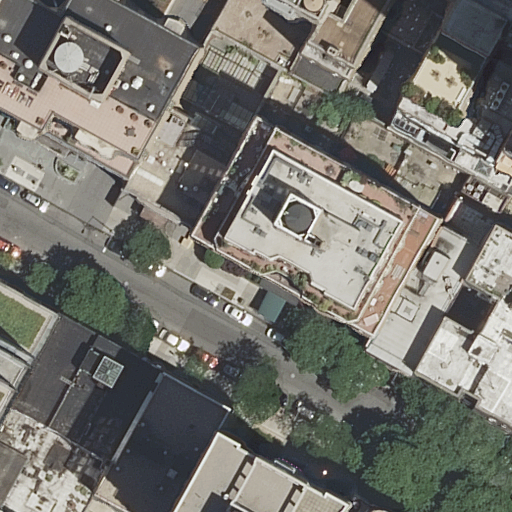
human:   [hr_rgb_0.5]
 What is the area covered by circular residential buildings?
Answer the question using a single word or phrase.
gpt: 0m2

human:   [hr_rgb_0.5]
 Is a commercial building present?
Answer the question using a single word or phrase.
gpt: no

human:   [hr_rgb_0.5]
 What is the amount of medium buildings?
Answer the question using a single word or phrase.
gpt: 6

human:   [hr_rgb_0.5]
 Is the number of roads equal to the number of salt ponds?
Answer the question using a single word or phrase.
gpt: no

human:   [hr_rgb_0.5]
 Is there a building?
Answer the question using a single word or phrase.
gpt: yes

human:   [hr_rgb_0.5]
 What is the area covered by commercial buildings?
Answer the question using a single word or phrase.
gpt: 0m2

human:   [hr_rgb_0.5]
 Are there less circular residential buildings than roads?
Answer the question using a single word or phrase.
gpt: yes

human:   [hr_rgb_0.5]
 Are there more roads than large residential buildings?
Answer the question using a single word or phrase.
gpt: no

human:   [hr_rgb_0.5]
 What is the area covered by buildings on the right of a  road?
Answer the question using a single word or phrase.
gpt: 4696m2

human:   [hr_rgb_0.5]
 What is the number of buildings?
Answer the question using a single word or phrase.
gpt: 14

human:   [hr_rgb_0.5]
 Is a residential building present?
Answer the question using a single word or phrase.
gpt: yes

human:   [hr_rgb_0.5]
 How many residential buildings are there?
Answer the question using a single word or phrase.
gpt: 14

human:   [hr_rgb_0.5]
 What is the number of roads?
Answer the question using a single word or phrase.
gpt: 4

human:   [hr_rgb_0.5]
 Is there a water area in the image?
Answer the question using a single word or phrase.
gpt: no

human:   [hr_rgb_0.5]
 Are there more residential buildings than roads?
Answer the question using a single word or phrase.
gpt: yes

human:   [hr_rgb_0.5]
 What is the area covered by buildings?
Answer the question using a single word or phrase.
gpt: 6180m2

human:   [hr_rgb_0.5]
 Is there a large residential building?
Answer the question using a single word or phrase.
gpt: yes

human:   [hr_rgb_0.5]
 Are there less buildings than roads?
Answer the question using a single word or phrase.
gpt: no

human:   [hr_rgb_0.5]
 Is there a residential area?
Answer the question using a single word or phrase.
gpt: no

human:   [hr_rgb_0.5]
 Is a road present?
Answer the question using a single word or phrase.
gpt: yes

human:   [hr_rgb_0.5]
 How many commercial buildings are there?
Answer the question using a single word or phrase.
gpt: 0

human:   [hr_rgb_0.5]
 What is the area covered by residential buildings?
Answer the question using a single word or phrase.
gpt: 6180m2

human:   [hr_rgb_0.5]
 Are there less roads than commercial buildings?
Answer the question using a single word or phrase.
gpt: no

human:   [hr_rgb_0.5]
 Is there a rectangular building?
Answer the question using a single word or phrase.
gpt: yes

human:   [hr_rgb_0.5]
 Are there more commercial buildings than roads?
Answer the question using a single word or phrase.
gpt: no

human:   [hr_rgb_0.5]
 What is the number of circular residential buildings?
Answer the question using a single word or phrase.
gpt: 0

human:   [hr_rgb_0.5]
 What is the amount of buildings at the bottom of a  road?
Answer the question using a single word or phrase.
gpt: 11

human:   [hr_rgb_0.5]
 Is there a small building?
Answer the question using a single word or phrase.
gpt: yes

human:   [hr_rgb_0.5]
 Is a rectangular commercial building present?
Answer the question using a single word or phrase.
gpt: no

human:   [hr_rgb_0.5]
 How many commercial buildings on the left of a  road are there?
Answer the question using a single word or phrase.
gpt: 0

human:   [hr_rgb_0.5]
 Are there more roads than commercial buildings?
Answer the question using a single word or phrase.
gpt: yes

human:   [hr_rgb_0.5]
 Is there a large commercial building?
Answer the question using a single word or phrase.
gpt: no

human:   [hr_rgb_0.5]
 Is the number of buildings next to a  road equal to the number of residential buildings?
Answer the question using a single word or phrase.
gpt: yes

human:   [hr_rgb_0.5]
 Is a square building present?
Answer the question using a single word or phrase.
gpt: no

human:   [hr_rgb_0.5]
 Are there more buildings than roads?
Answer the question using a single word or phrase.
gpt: yes

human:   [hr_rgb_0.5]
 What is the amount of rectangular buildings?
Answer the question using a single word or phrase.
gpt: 7

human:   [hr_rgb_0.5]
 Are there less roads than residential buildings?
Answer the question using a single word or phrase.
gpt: yes

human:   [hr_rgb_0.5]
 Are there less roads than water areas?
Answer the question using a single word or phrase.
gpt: no

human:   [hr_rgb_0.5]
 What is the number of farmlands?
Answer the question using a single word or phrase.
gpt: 0

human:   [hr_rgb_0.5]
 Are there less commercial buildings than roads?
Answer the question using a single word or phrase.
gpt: yes

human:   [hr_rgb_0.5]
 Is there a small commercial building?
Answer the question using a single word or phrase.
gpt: no

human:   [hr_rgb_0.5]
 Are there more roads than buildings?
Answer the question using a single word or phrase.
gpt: no

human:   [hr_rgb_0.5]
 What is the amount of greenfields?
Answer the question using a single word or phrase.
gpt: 0

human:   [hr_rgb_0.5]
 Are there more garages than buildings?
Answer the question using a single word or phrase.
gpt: no

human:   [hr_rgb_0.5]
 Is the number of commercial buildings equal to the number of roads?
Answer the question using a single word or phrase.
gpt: no

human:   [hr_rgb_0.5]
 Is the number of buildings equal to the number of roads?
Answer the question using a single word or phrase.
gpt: no

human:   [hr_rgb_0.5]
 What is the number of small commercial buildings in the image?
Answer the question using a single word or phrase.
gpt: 0

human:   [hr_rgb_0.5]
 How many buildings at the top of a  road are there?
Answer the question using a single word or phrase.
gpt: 5

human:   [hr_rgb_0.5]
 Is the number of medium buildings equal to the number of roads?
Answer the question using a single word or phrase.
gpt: no

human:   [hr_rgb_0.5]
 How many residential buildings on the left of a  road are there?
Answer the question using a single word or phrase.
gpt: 7

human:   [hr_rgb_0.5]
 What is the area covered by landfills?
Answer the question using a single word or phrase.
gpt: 0m2

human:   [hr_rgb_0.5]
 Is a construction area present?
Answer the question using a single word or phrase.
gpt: no

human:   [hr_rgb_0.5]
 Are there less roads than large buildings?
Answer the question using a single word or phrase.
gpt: no

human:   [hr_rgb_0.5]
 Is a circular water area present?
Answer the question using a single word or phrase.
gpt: no

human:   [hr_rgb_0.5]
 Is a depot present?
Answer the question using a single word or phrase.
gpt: no

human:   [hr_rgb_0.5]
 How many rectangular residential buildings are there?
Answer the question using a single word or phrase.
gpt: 7

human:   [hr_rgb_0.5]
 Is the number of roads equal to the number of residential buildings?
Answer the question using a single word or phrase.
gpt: no

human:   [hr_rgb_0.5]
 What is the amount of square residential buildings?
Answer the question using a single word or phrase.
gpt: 0

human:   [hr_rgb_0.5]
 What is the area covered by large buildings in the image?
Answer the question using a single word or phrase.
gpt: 4157m2

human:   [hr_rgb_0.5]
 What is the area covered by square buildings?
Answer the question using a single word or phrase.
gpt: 0m2

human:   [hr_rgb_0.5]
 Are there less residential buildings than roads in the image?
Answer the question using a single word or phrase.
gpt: no

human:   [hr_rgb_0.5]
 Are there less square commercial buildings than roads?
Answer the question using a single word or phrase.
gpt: yes

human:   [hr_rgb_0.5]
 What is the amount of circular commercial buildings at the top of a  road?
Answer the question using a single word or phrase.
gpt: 0

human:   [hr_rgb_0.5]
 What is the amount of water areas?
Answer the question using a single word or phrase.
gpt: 0